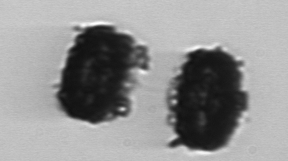
Label: Thalassiosira_TAG_external_detritus